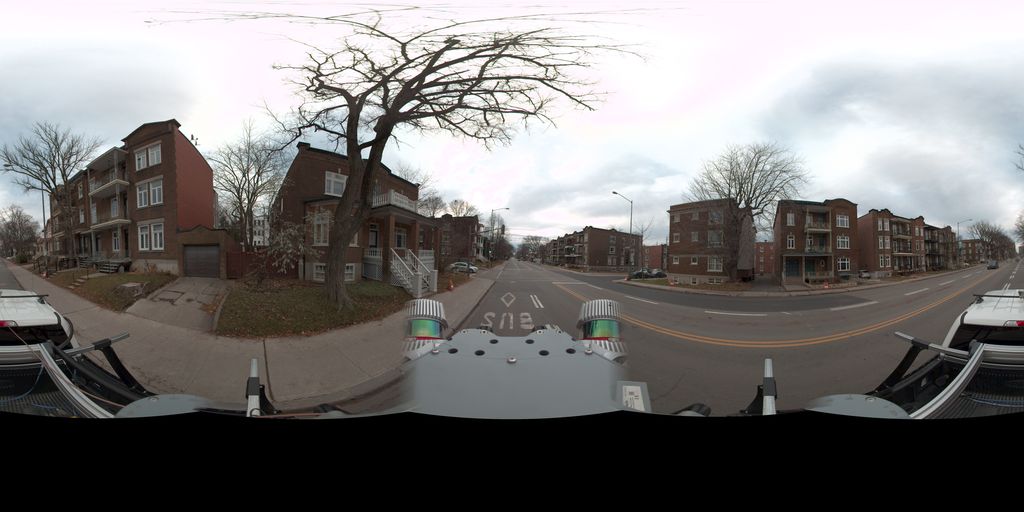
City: quebec_city